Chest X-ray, AP view. Patient: 72 years old, sex F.
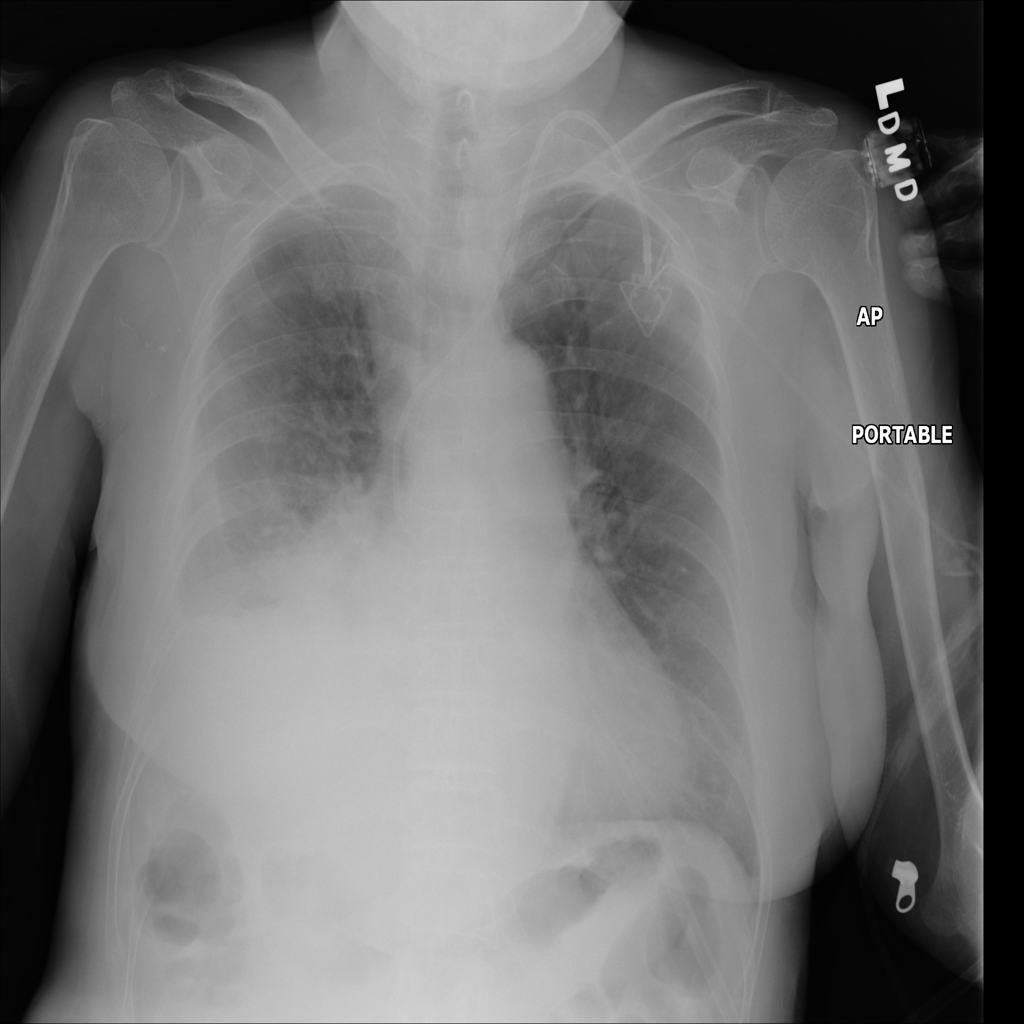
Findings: Effusion